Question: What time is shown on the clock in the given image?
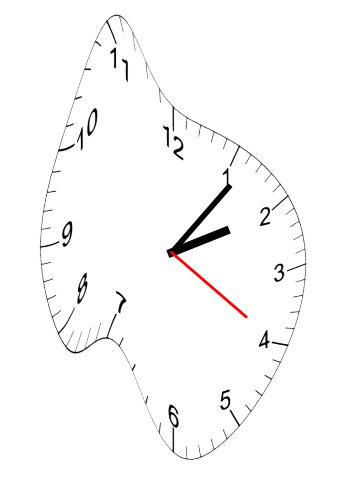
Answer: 02:06:20